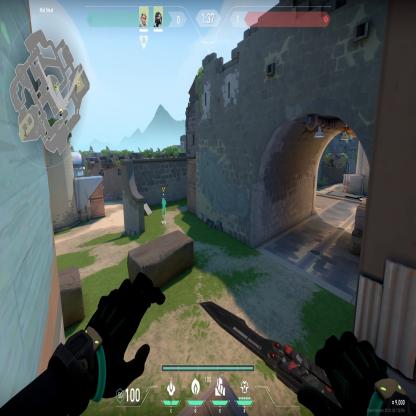
Label: teammate